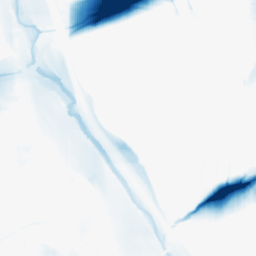
Category: morphological
Decomposition family: morphological_square
Decomposition parameters: operation: closing
size: 50
Upsampling method: sinc_blackman
Upsampling parameters: scale: 2
kernel_size: 8
Upsampling scale: 2